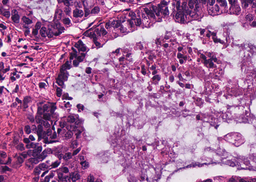
Tumor epithelial tissue: yes
Tumor-associated stroma tissue: yes
Normal tissue: no